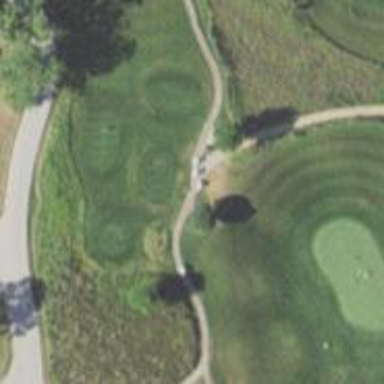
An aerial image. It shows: Path used for both walking and golf.